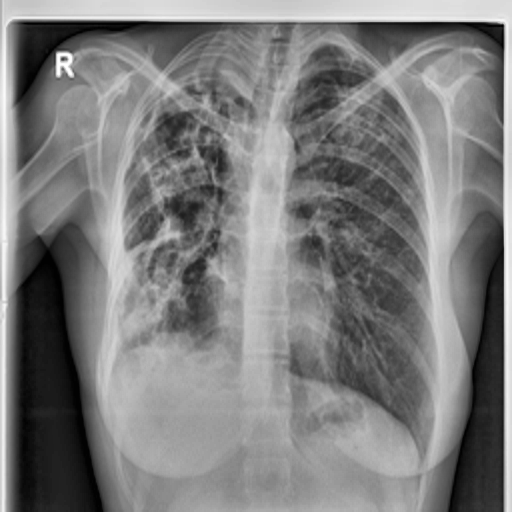
Finding: TUBERCULOSIS